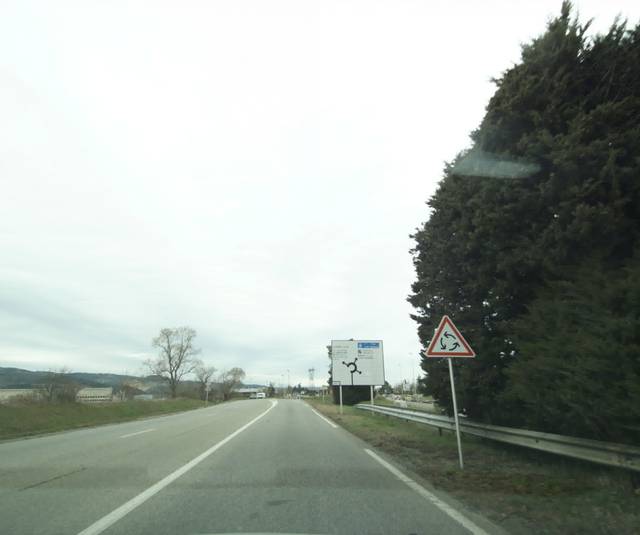
Region: France
Coordinates: 44.958, 4.879